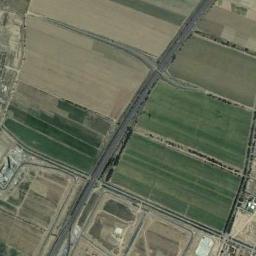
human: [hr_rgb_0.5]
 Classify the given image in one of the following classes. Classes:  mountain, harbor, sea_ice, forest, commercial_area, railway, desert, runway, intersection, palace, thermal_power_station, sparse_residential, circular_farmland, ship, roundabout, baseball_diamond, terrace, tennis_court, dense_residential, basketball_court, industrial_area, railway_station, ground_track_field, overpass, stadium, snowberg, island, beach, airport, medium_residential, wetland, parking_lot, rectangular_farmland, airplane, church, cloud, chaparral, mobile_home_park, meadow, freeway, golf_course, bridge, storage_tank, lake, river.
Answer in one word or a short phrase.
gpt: rectangular_farmland